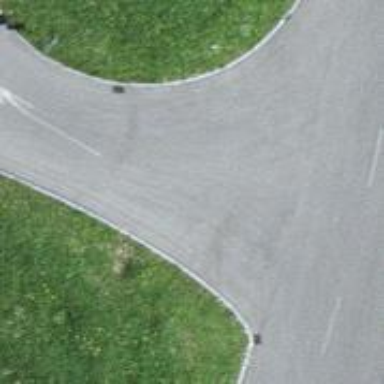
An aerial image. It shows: Uncontrolled zebra crossing on the road.